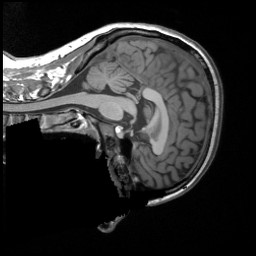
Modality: T1w
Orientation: sagittal